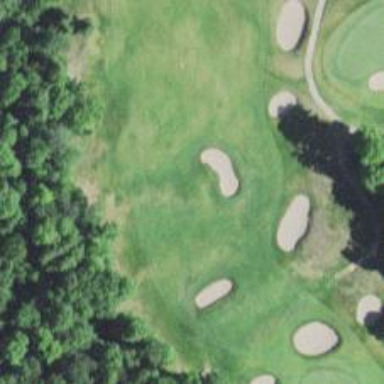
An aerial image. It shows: Golf hole.